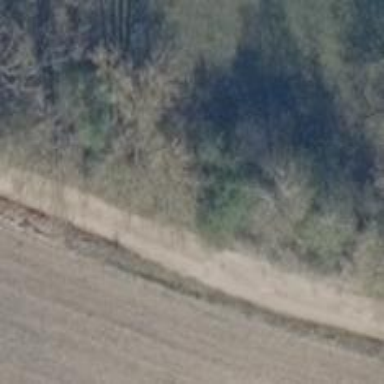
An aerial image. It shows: Row of trees in natural setting.